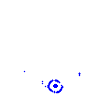
Particle: kaon